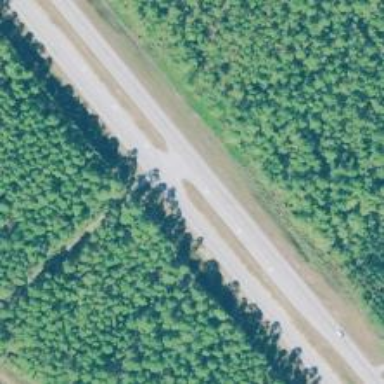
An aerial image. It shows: Trunk link highway.